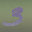
Label: 3